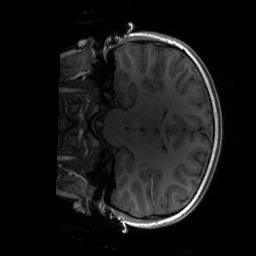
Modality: T1w
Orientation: coronal
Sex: female
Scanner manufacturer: siemens
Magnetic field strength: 3 T
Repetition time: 1.9 s
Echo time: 0.00243 s